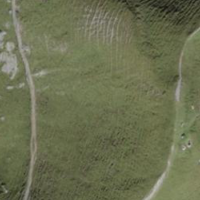
EUNIS habitat code: 23
Species observed at this site:
Parnassia palustris